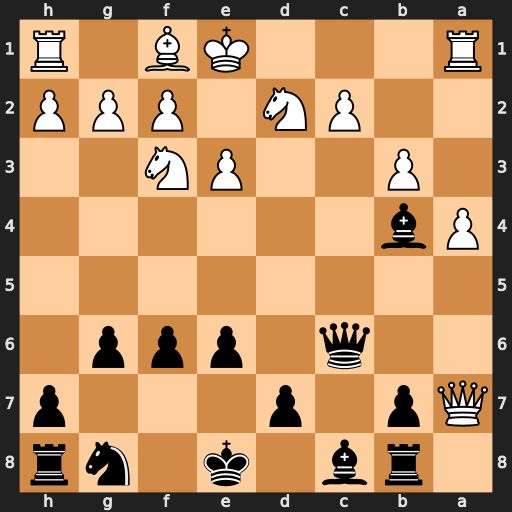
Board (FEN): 1rb1k1nr/Qp1p3p/2q1ppp1/8/Pb6/1P2PN2/2PN1PPP/R3KB1R
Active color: b
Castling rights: KQk
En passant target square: -
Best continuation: Qc7 c3 Bc5 Qxb8 Qxb8